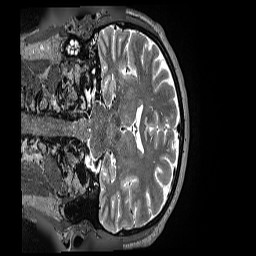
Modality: T2w
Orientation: coronal
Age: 43
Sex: male